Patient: sex F, age 54
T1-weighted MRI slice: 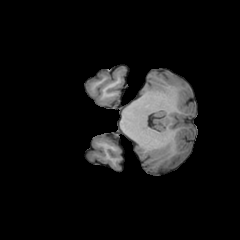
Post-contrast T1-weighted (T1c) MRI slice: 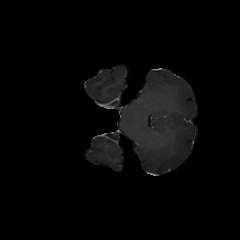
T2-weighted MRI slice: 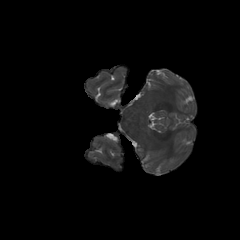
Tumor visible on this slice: no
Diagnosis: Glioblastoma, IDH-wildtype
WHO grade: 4